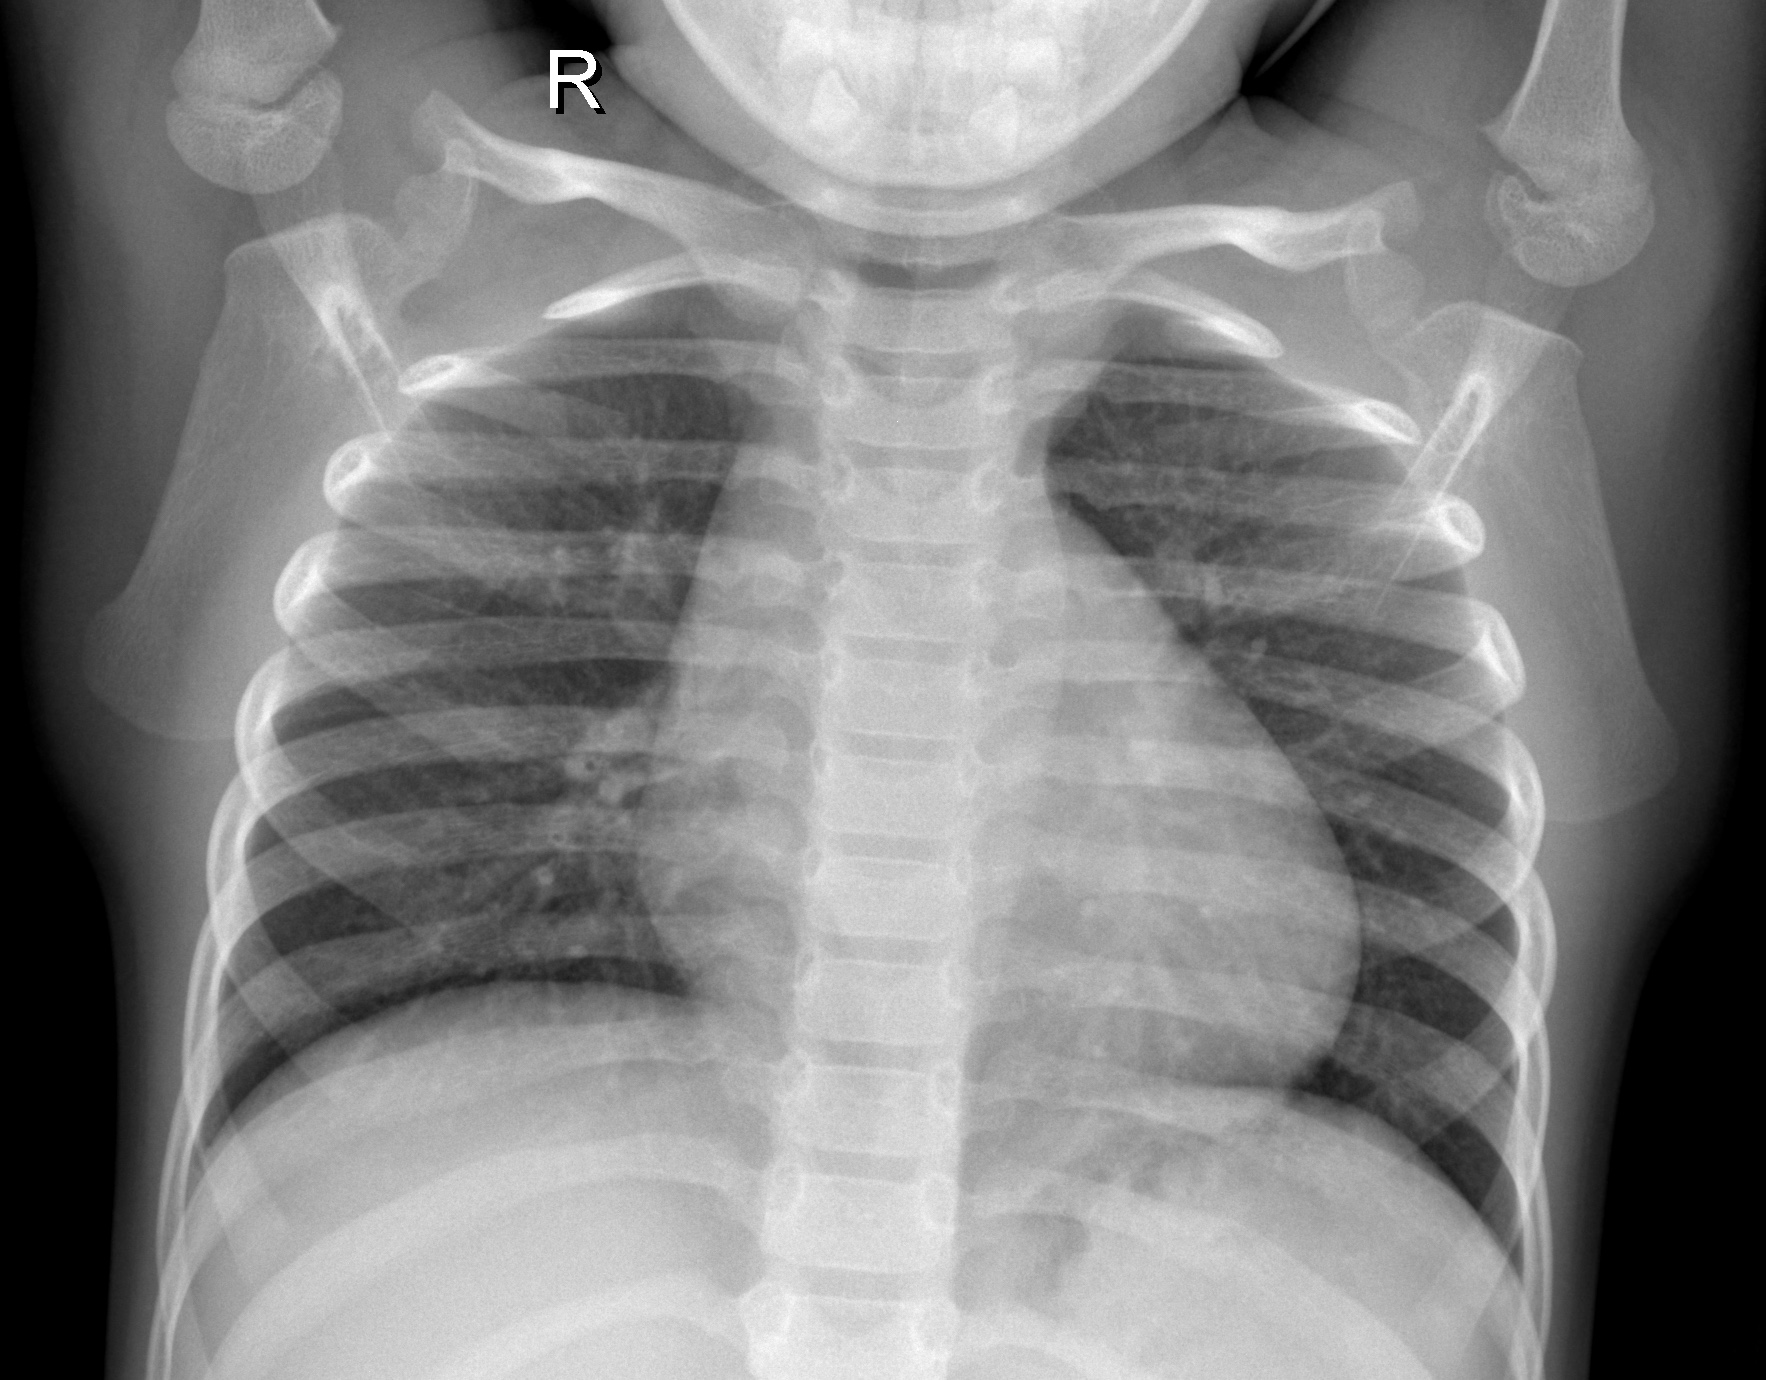
Diagnosis: NORMAL